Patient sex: M
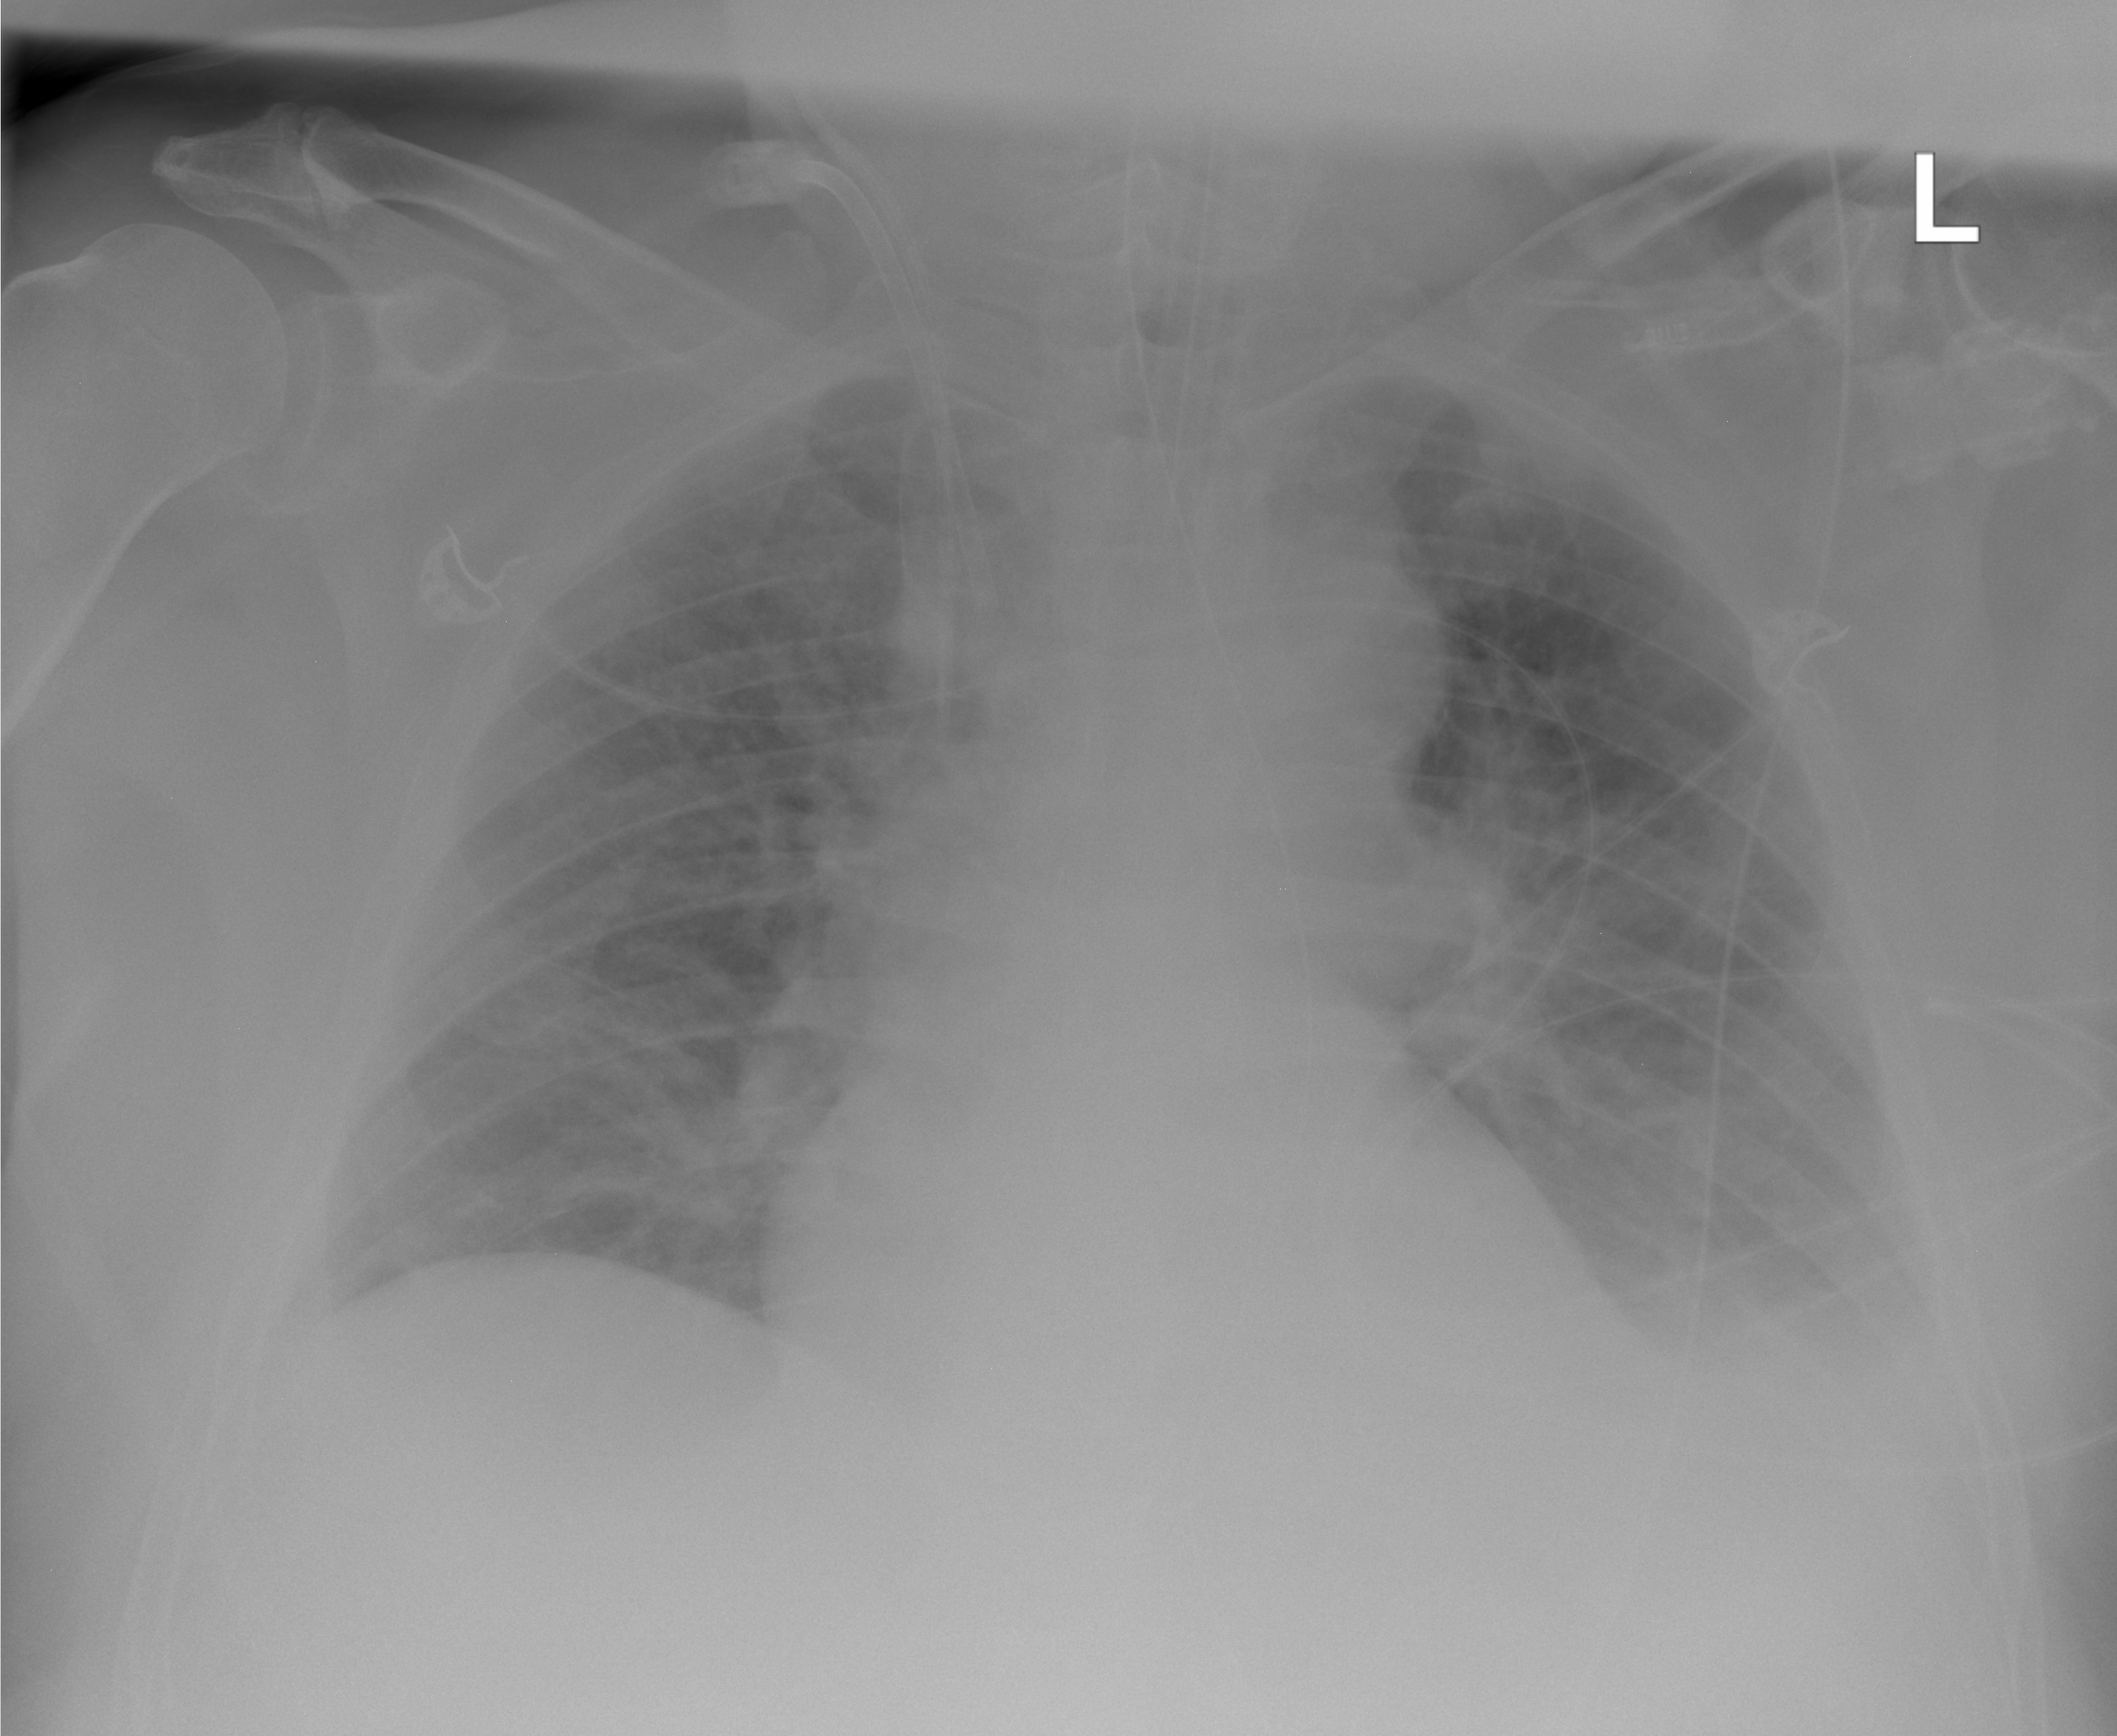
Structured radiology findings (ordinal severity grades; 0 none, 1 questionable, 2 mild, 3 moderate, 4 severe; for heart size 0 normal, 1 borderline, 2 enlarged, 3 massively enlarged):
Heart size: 0
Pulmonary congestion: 3
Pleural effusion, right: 0
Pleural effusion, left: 2
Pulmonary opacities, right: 0
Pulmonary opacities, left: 0
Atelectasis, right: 0
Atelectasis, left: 2